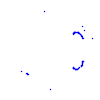
Particle: proton